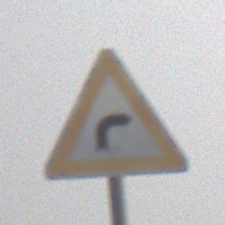
Verkehrszeichen: KurveRechts
Umgebung: Outdoor, Nature
Tageszeit: MorningAfternoon
Wetter: PartlyCloudy
Licht: Natural
Jahreszeit: NotSpecified
Kontrast: MediumContrast